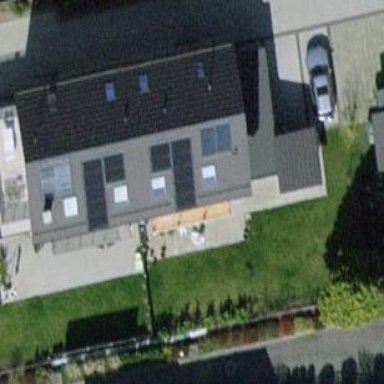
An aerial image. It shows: Semidetached house.